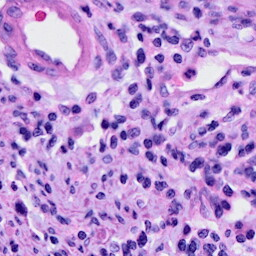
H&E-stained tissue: Cervix